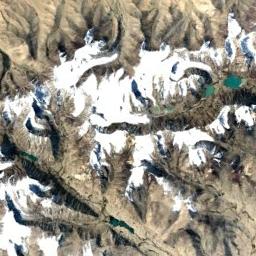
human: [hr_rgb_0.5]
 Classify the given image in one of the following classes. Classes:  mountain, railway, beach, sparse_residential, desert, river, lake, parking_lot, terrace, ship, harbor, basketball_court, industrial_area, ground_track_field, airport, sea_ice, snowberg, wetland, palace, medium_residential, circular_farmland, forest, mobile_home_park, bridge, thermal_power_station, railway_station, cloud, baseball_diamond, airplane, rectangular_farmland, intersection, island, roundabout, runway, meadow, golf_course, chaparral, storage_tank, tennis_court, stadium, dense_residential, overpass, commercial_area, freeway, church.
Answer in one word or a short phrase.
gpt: snowberg